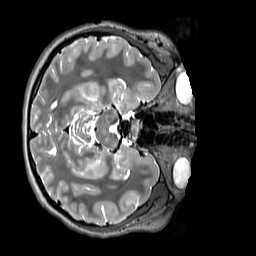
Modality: T2w
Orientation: axial
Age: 11
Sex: female
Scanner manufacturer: siemens
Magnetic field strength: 3 T
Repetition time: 3.2 s
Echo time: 0.408 s